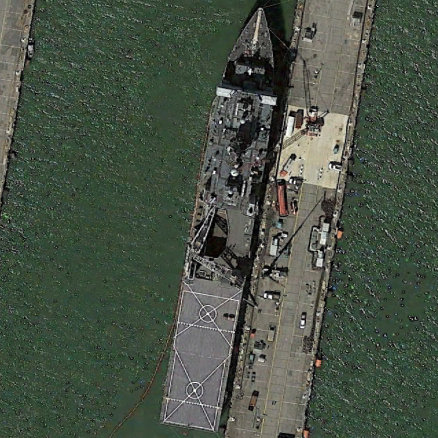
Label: Whitby_Island-class_dock_landing_ship